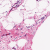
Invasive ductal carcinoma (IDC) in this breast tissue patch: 0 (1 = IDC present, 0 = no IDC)